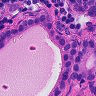
Metastatic tissue present: yes